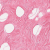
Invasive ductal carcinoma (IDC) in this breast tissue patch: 0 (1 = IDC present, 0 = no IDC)